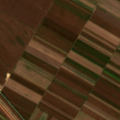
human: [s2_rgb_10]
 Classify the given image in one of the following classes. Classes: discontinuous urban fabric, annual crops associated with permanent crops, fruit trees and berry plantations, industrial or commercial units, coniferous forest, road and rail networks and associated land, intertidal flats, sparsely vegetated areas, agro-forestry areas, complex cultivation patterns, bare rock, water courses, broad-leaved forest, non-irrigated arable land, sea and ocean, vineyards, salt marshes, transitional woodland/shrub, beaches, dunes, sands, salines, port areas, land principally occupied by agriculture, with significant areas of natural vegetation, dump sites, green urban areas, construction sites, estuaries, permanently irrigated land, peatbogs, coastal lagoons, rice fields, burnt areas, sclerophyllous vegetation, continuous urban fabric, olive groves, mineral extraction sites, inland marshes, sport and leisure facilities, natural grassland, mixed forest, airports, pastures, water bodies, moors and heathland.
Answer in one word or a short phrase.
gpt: non-irrigated arable land